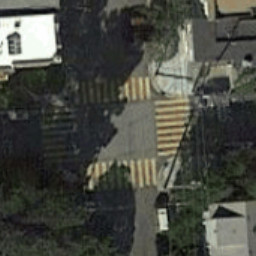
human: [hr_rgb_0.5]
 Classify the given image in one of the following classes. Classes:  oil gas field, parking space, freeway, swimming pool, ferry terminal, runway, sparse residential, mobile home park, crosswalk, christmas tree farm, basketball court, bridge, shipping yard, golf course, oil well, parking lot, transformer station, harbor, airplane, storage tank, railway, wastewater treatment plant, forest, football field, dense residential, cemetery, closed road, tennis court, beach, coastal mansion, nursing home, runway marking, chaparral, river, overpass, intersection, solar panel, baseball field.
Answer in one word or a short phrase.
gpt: crosswalk